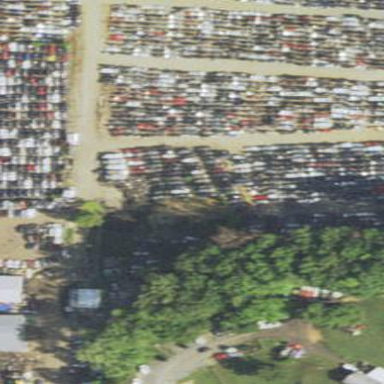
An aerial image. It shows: Scrap yard located in industrial area.